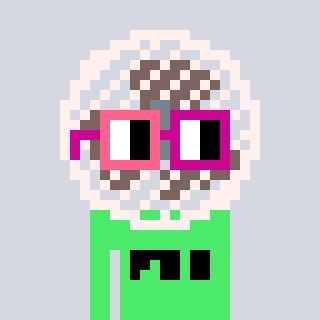
a pixel art character with square pink and red glasses, a fan-shaped head and a teal-colored body on a cool background